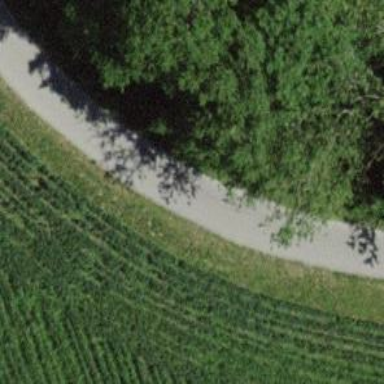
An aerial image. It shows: Unclassified road with asphalt surface.